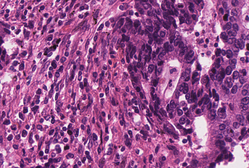
Tumor epithelial tissue: yes
Tumor-associated stroma tissue: yes
Normal tissue: no